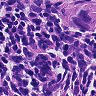
Metastatic tissue present: yes